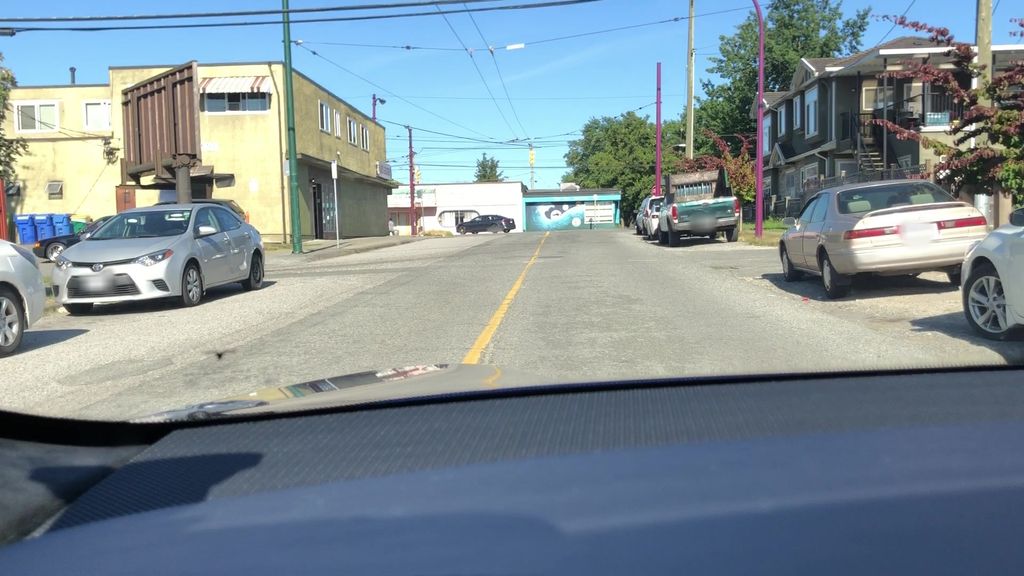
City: vancouver